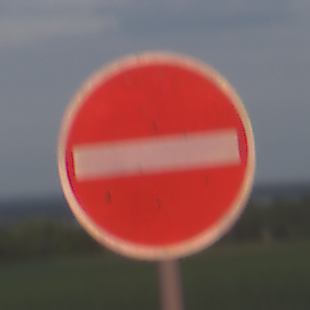
Verkehrszeichen: VerbotDerEinfahrt
Umgebung: Outdoor, RoadRail
Tageszeit: Midday
Wetter: PartlyCloudy
Licht: Natural
Jahreszeit: NotSpecified
Kontrast: LowContrast